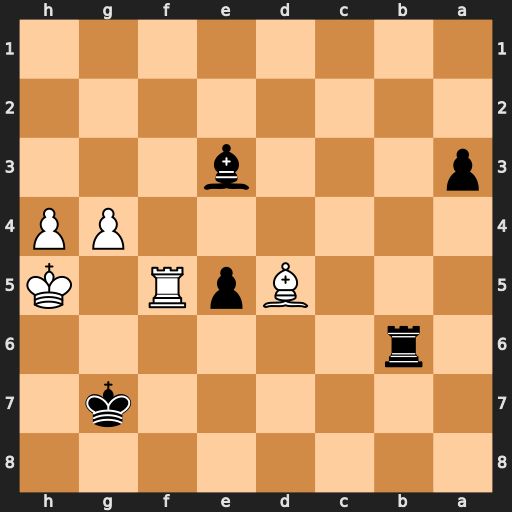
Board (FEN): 8/6k1/1r6/3BpR1K/6PP/p3b3/8/8
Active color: b
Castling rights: -
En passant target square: -
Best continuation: Rh6#